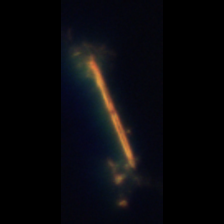
Taxon: Pennate
Group: Diatoms